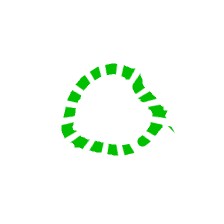
Shape: circle